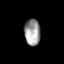
Tissue: lung
Cell type: T cells
Senescence score: 0.1629
Nuclear area (px): 412
Mean DAPI intensity: 154.294